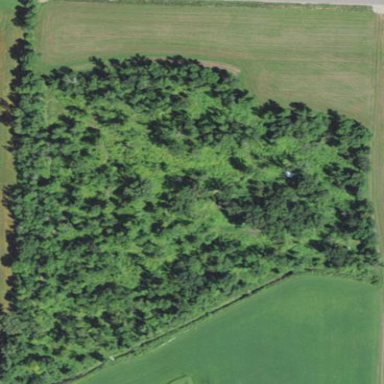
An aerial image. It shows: Beautiful woodland area.